Interaction volume radius: 5 \u00c5
Interaction volume height: 15 \u00c5
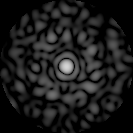
Disorder parameter: 0.812